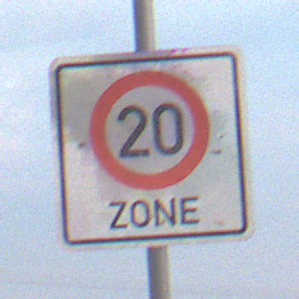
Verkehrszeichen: BeginnZone20
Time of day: SunriseSunset
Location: Outdoor (Nature)
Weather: PartlyCloudy
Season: NotSpecified
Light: Natural